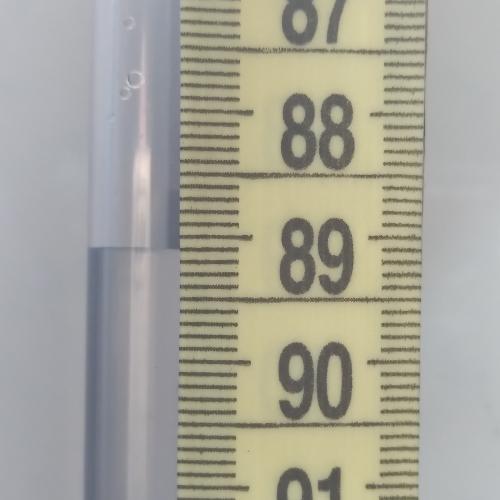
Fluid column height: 89.1 cm